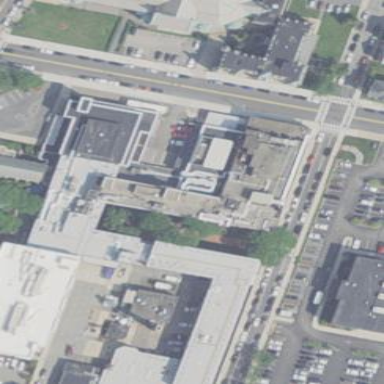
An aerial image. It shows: Hospital.